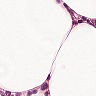
Metastatic tissue present: no